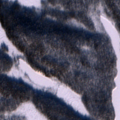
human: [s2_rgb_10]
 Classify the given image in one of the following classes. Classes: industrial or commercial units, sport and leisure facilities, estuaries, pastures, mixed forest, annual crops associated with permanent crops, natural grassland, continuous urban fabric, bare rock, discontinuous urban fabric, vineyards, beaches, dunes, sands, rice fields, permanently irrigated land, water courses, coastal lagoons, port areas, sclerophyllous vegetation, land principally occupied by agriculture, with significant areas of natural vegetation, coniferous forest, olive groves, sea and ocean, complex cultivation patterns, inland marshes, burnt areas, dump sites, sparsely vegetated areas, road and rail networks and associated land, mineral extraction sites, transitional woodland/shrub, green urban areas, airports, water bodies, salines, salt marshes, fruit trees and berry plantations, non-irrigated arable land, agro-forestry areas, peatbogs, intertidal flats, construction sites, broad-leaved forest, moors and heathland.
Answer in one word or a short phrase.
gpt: coniferous forest, peatbogs, water bodies